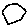
Label: hexagon